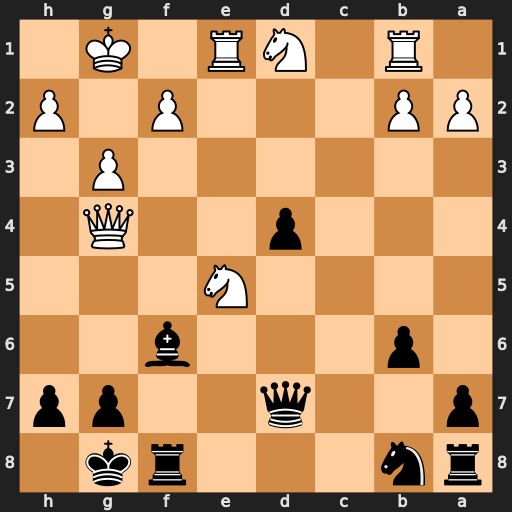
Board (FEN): rn3rk1/p2q2pp/1p3b2/4N3/3p2Q1/6P1/PP3P1P/1R1NR1K1
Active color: b
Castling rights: -
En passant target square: -
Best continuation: Bxe5 Qxd7 Nxd7